Question: I have a custom UITableViewCell in which I want to draw a vertical separator, similar to the default horizontal ones in iOS7. Currently I use this code when I configure the cell:
'''
UIView *lineView = [[UIView alloc] initWithFrame:CGRectMake(cell.contentView.bounds.size.width - rightButtonWidth, 0, 1, cell.contentView.bounds.size.height)];
lineView.backgroundColor = [UIColor lightGrayColor];
lineView.autoresizingMask = 0x3f;
[cell.contentView addSubview:lineView];
'''
As seen in the image, the default separator is rendered at 1 pixel height, whereas mine gets two pixels wide. I tried setting the width to .5 points instead, but then the line is not rendered at all.
Also the color is off, obviously not 'lightGrayColor'. Is there a color constant in 'UIColor' that matches? Edit: the color is RGB 207,207,210 which does not seem to be listed in 'UIColor.h'.

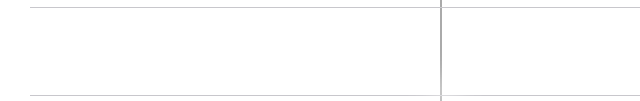
Answer: Your problem is because the view will have a width on retina of 2px if the width is set to 1px. What I would suggest is to create a subclass of 'UIView', let's call it 'CustomDivider' and in '-layoutSubviews' you will do something like this:
'''
-(void)layoutSubviews {
[super layoutSubviews];
if([self.constraints count] == 0) {
CGFloat width = self.frame.size.width;
CGFloat height = self.frame.size.height;
if(width == 1) {
width = width / [UIScreen mainScreen].scale;
}
if (height == 0) {
height = 1 / [UIScreen mainScreen].scale;
}
if(height == 1) {
height = height / [UIScreen mainScreen].scale;
}
self.frame = CGRectMake(self.frame.origin.x, self.frame.origin.y, width, height);
}
else {
for(NSLayoutConstraint *constraint in self.constraints) {
if((constraint.firstAttribute == NSLayoutAttributeWidth || constraint.firstAttribute == NSLayoutAttributeHeight) && constraint.constant == 1) {
constraint.constant /=[UIScreen mainScreen].scale;
}
}
}
}
'''
The code snippet above will check which dimension (width or height) is less or equal to 1 and it will resize it depending on the screen resolution. Also this code will work with autolayout (tested).
This approach will work from IB and from code.